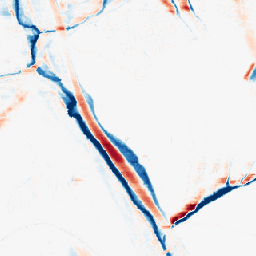
Category: morphological
Decomposition family: morphological_ellipse
Decomposition parameters: operation: average
width: 5
height: 20
Upsampling method: nearest
Upsampling parameters: scale: 8
Upsampling scale: 8